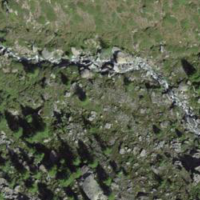
EUNIS habitat code: 26
Species observed at this site:
Juniperus communis